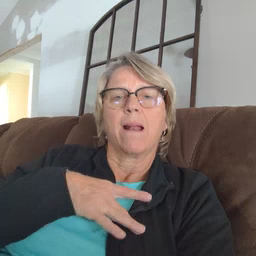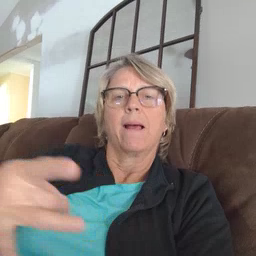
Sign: like